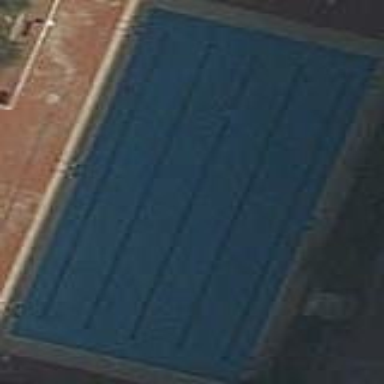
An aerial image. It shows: Swimming pool located in leisure land.